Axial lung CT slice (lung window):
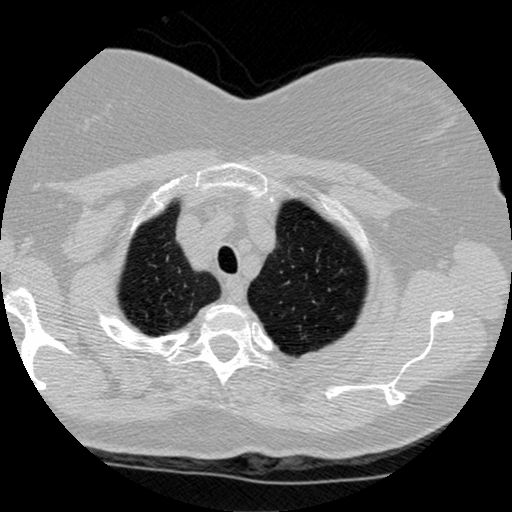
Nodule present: no